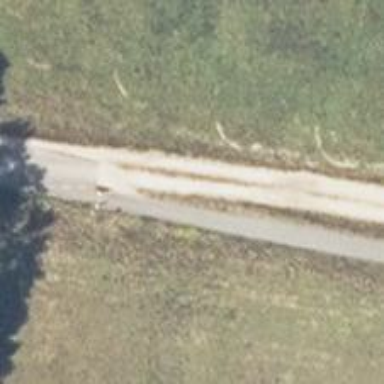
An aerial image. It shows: Track road with grade4 tracktype.